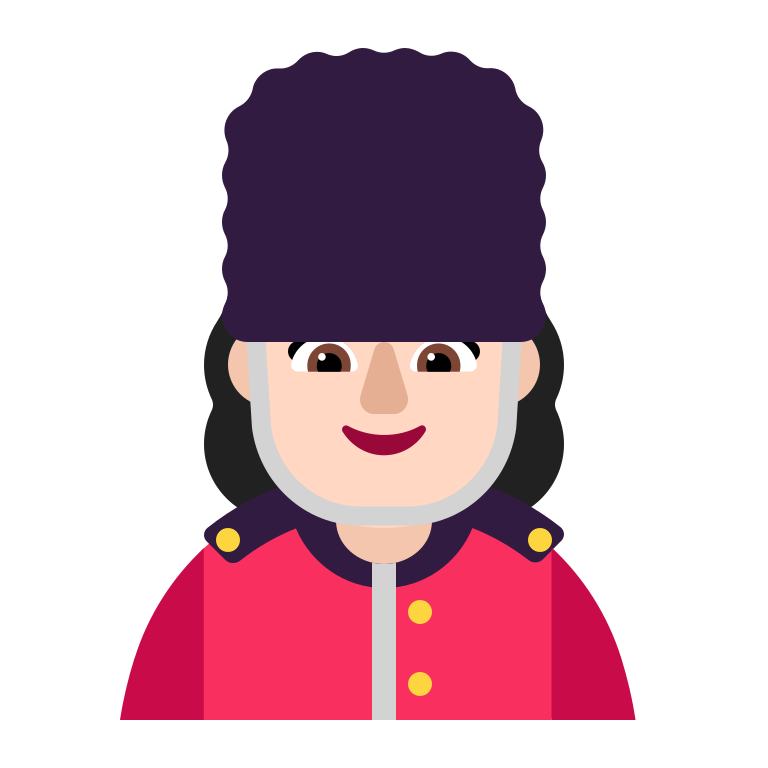
woman guard flat light